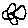
Label: flower